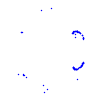
Particle: kaon